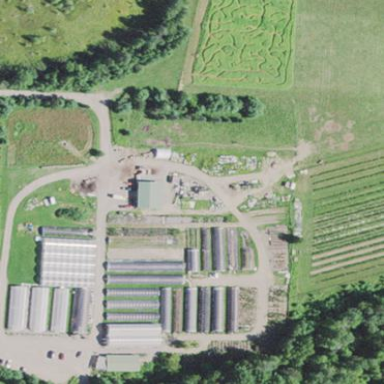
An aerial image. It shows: Area dedicated to greenhouse horticulture.